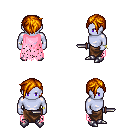
a pixel art fantasy rpg character, male body template, dark elf, purple skin, pink tattered cape, robe skirt, dark blonde pixie cut hairstyle, bracelets, metal boots, dagger, four views (front, back, left, right), 2x2 character sprite sheet, small pixel art, hard edges, no anti-aliasing